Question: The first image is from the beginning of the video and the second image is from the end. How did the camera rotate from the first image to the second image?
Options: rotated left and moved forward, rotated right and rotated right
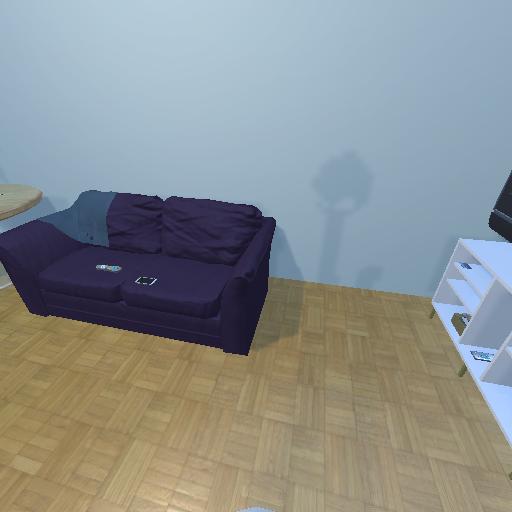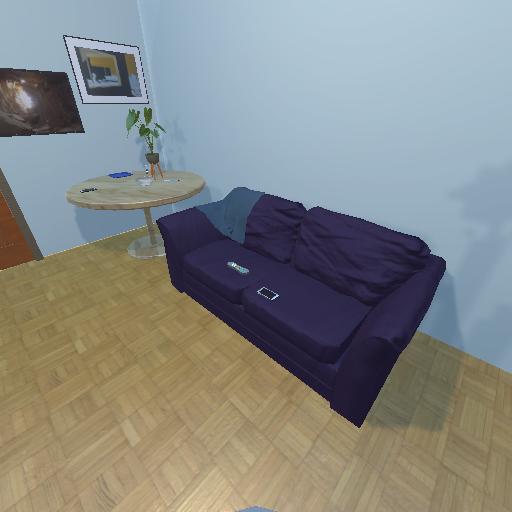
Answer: rotated left and moved forward